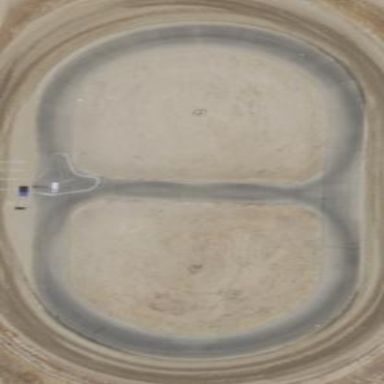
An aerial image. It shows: Raceway road with dirt surface.